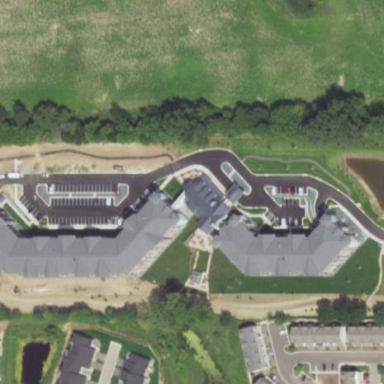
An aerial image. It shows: Nursing home.